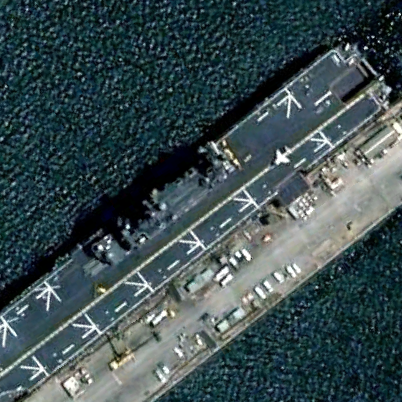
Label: assault